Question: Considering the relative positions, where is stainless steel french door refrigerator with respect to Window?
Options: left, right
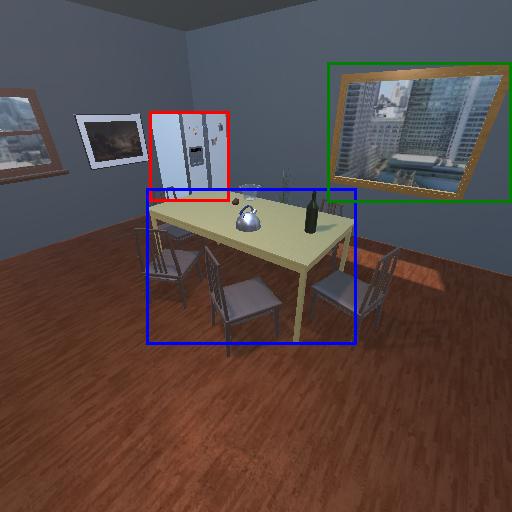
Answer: left